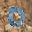
Label: 0